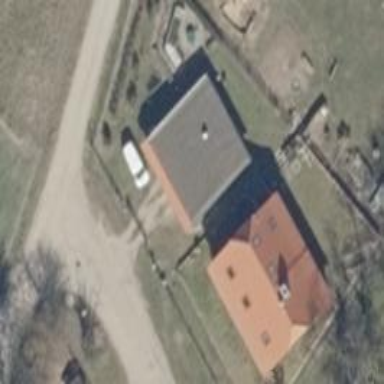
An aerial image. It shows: Garage with saltbox roof shape.